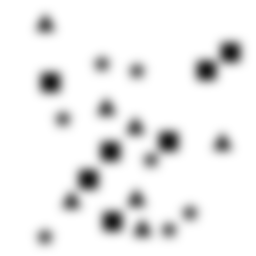
Squares: 7
Triangles: 7
Stars: 7
Total shapes: 21